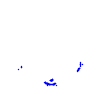
Particle: pion